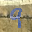
Label: 9